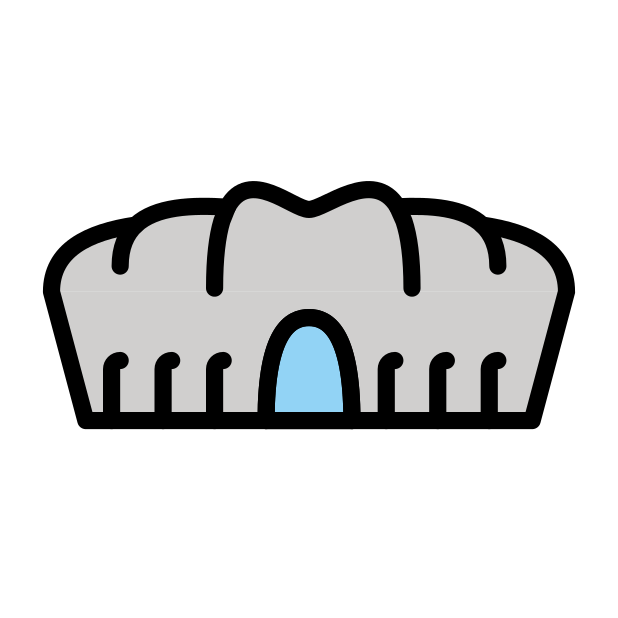
stadium